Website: apple
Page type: customer-info-address
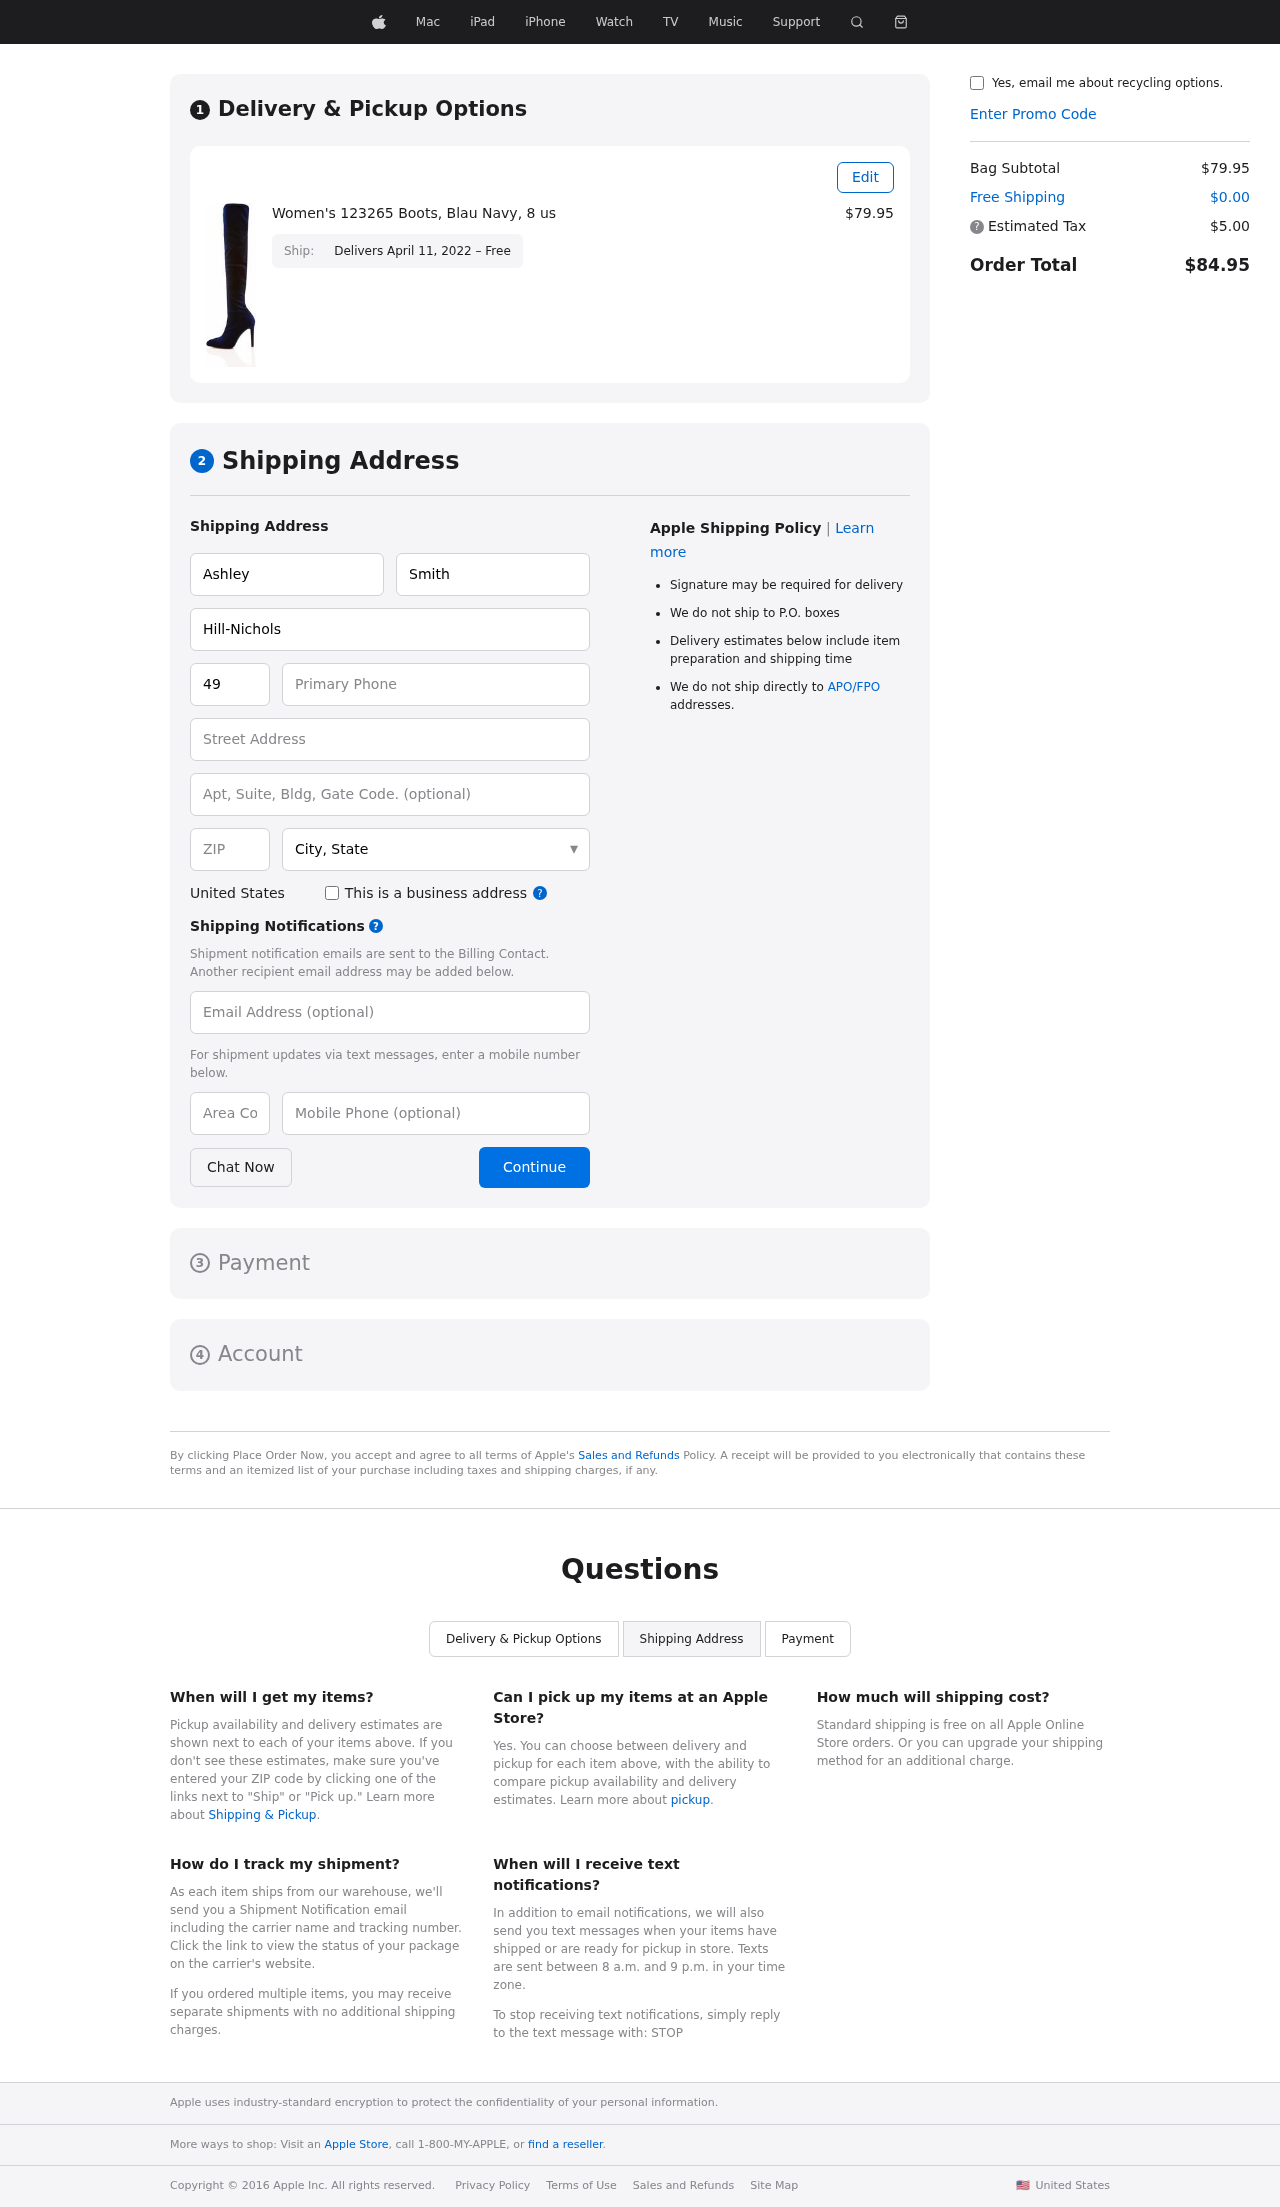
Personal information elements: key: PII_CITY_STATE
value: North Charlesfort, GA
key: PII_COMPANY
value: Hill-Nichols
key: PII_COUNTRY
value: United States
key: PII_EMAIL
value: ashleysmith@gmail.com
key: PII_FIRSTNAME
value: Ashley
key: PII_LASTNAME
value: Smith
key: PII_PHONE
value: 4907789855
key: PII_PHONE_ALT
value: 5094723122
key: PII_PHONE_ALT_AREA
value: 509
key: PII_PHONE_AREA
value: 490
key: PII_POSTCODE
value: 52623
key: PII_STREET
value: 0633 Nguyen Ports Suite 635
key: PII_STREET2
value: Apt. 252
Product elements: key: PRODUCT1_NAME
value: Women's 123265 Boots, Blau Navy, 8 us
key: PRODUCT1_PRICE
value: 79.95
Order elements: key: ORDER_DELIVERY_DATE
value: Delivers April 11, 2022 – Free
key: ORDER_SUBTOTAL
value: $79.95
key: ORDER_SHIPPING_COST
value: $0.00
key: ORDER_TAX
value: $5.00
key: ORDER_TOTAL
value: $84.95